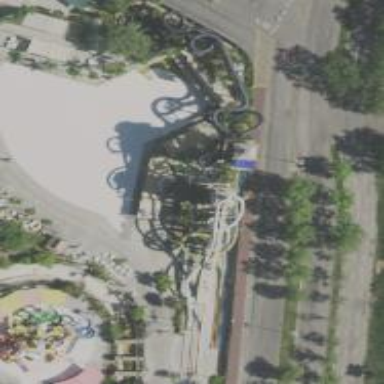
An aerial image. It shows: Water slide attraction.